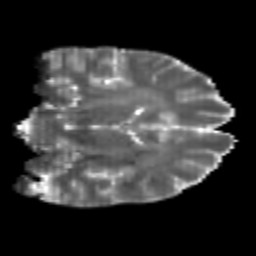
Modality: T2w
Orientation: coronal
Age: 24
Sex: male
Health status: healthy
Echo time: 0.074 s